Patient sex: F
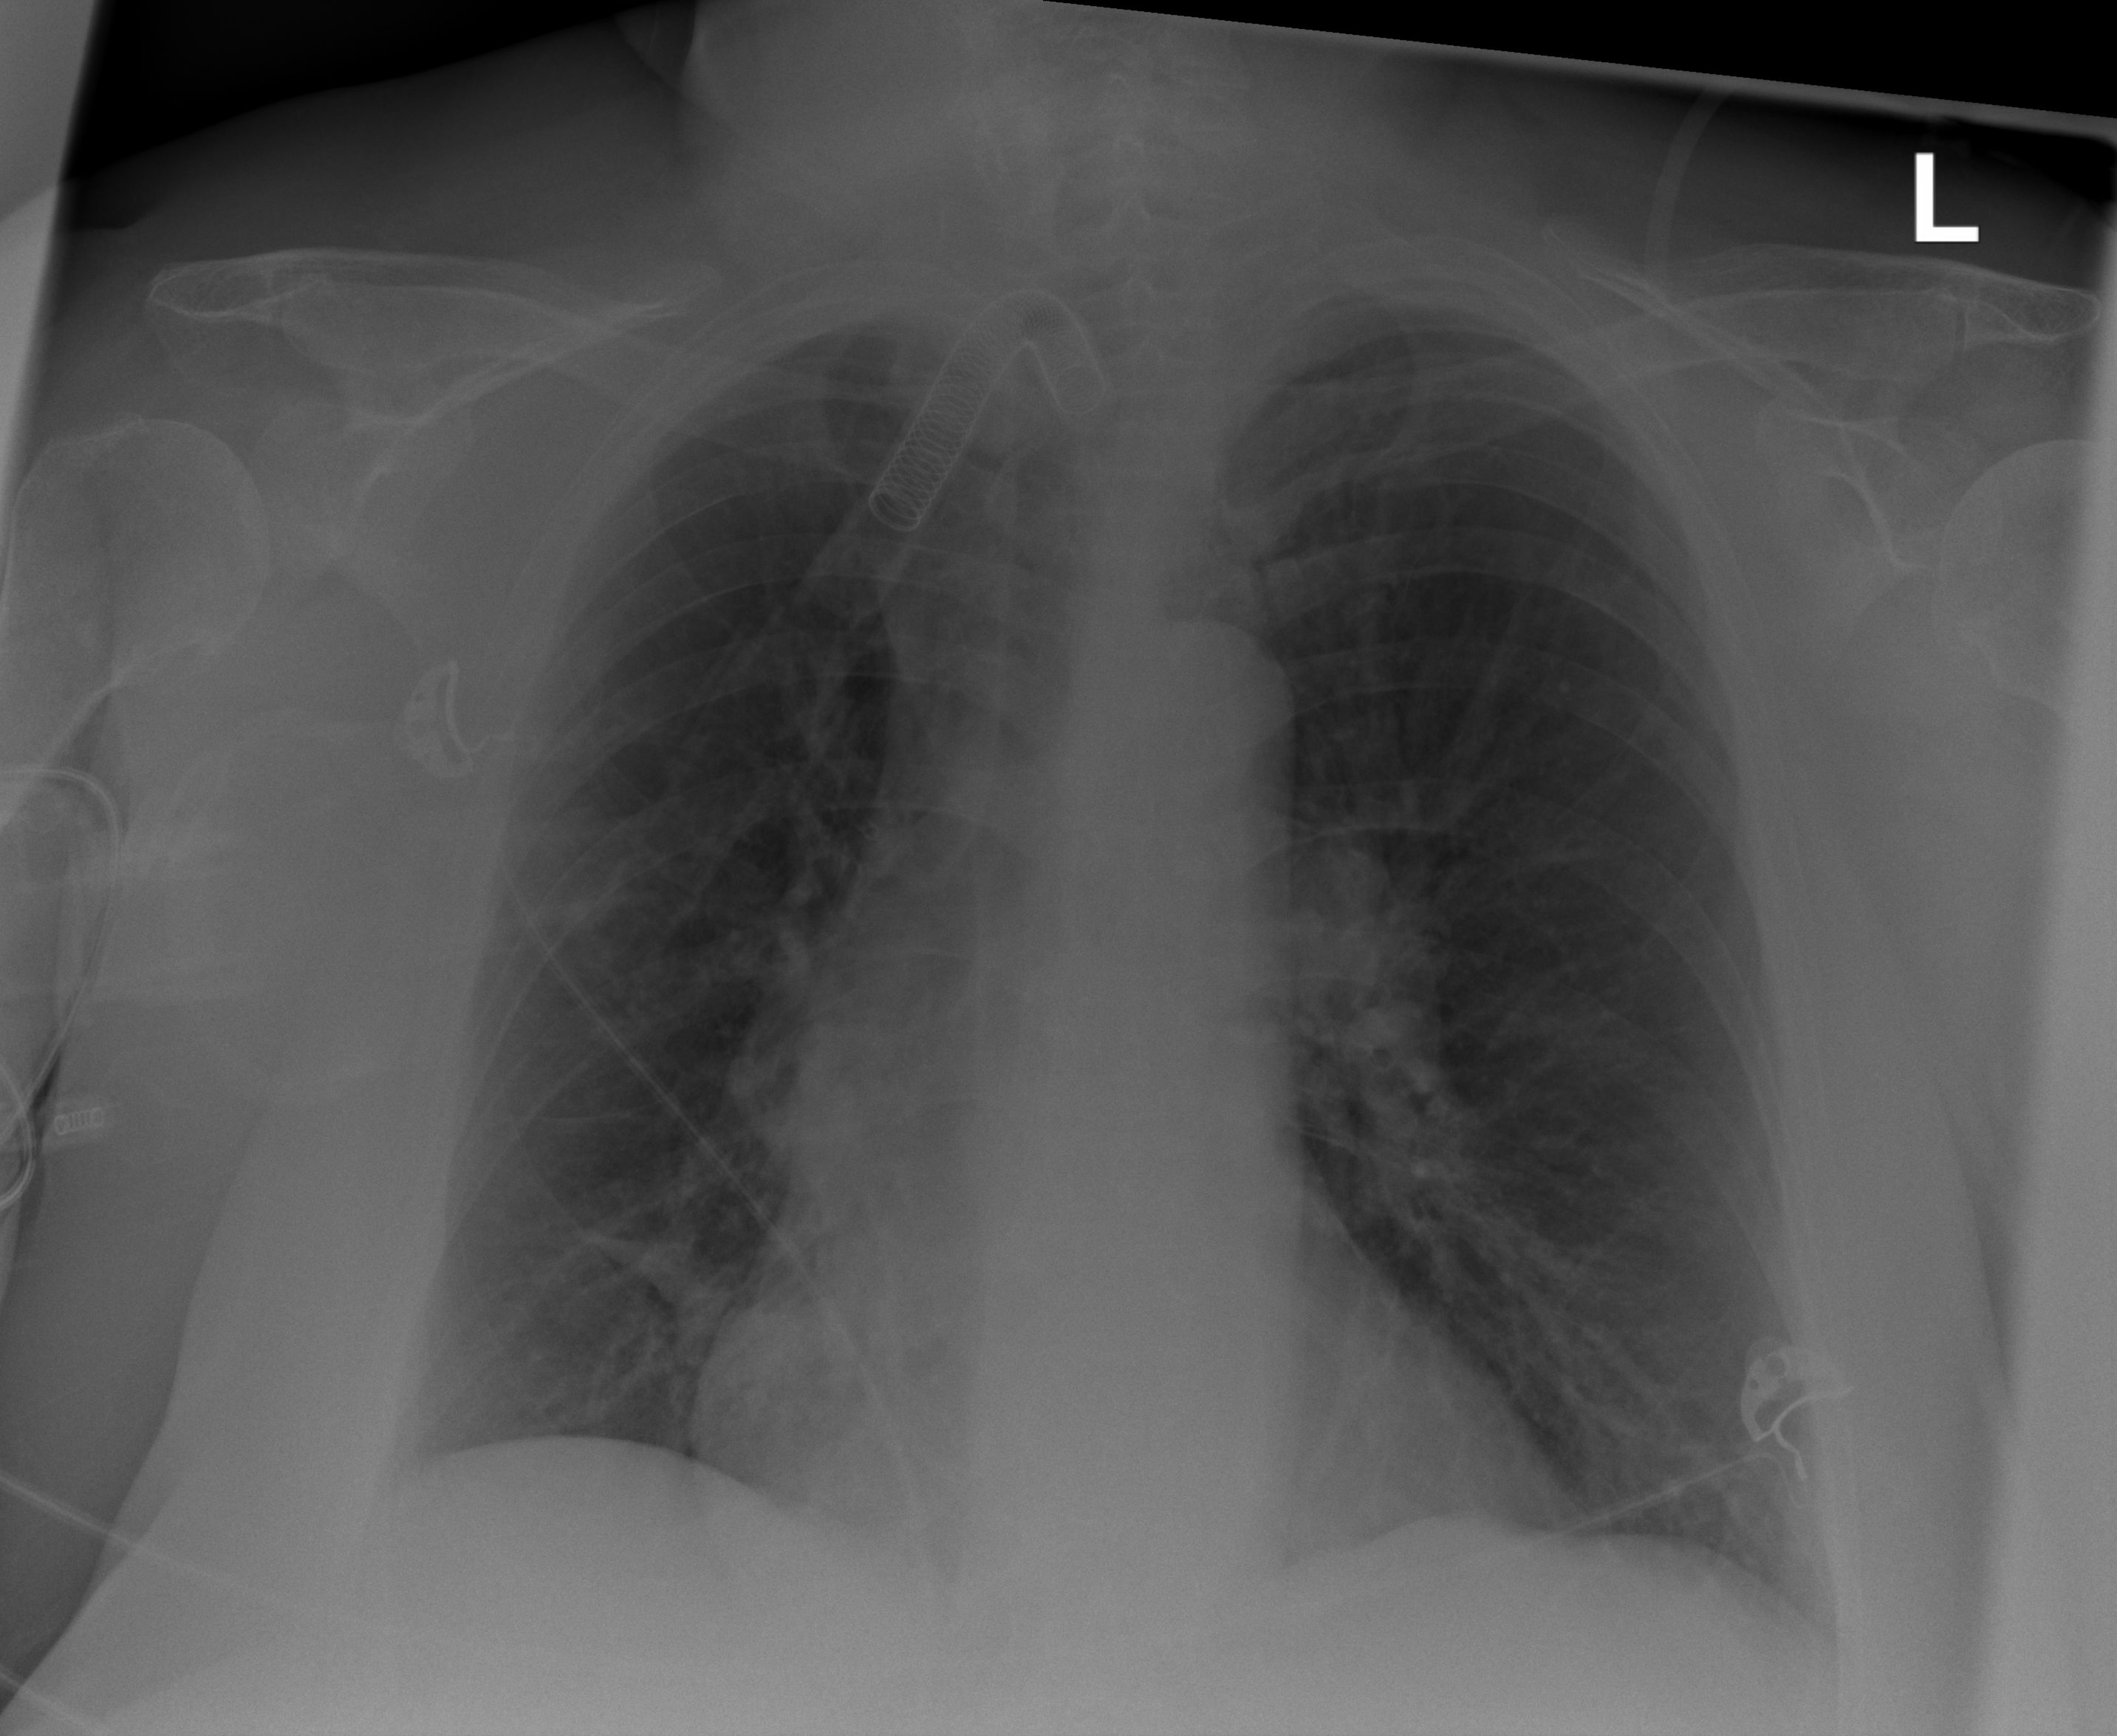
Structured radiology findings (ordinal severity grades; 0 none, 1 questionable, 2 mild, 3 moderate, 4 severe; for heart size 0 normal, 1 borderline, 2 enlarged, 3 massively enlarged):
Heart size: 1
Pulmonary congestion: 2
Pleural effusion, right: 0
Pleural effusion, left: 0
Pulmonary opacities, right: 0
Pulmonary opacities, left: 0
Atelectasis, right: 2
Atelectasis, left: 2